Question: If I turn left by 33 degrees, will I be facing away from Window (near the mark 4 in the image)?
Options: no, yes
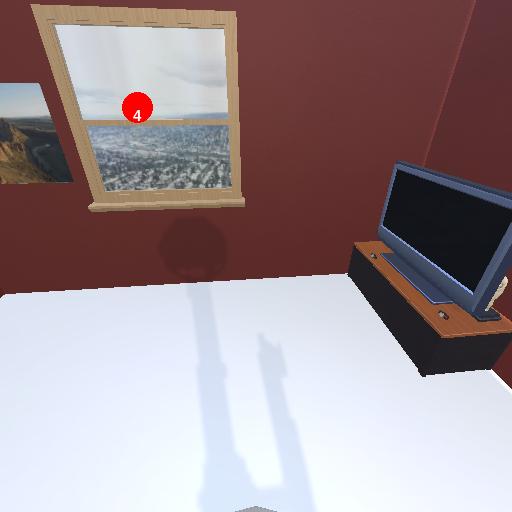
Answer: no